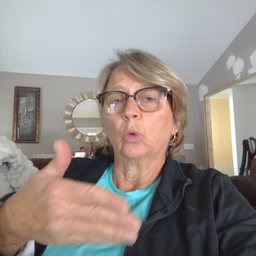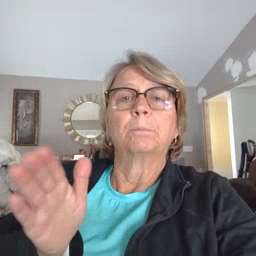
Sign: room